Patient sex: M
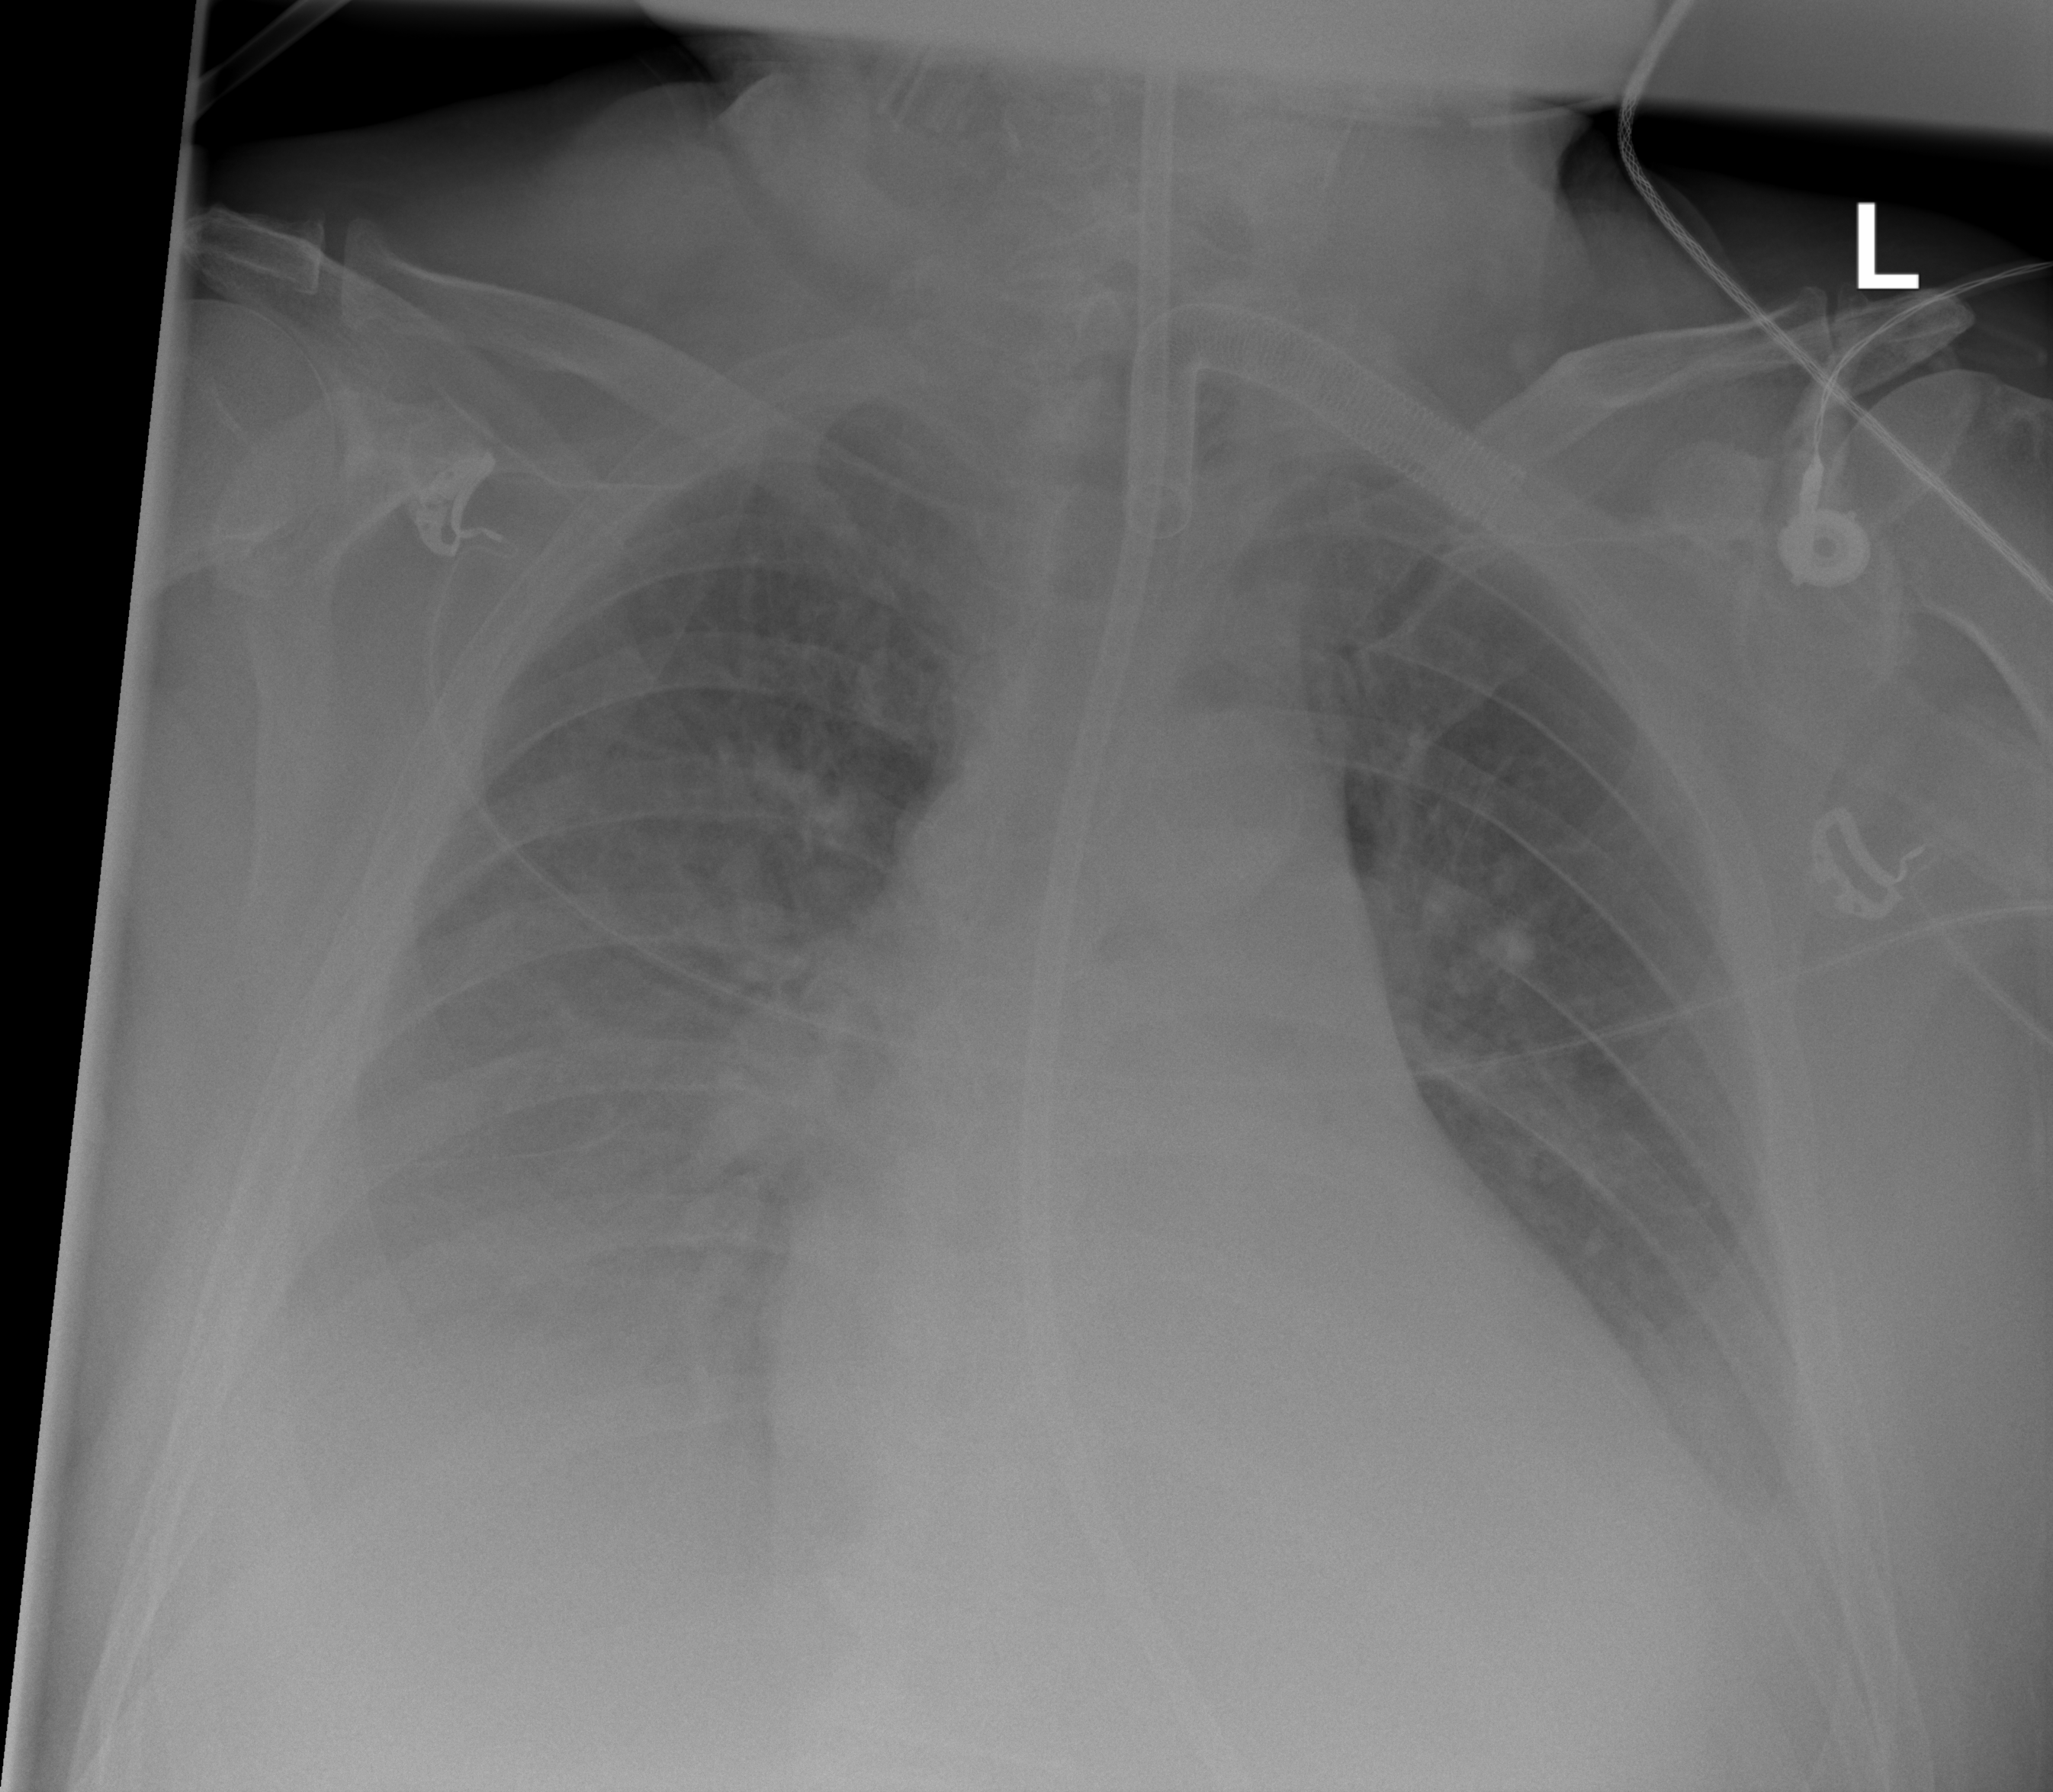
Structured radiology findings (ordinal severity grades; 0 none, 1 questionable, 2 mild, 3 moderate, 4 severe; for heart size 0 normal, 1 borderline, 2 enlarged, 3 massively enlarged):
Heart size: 2
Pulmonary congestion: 2
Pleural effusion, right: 3
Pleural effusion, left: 3
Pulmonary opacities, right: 1
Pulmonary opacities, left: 0
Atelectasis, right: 2
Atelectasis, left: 2